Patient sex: M
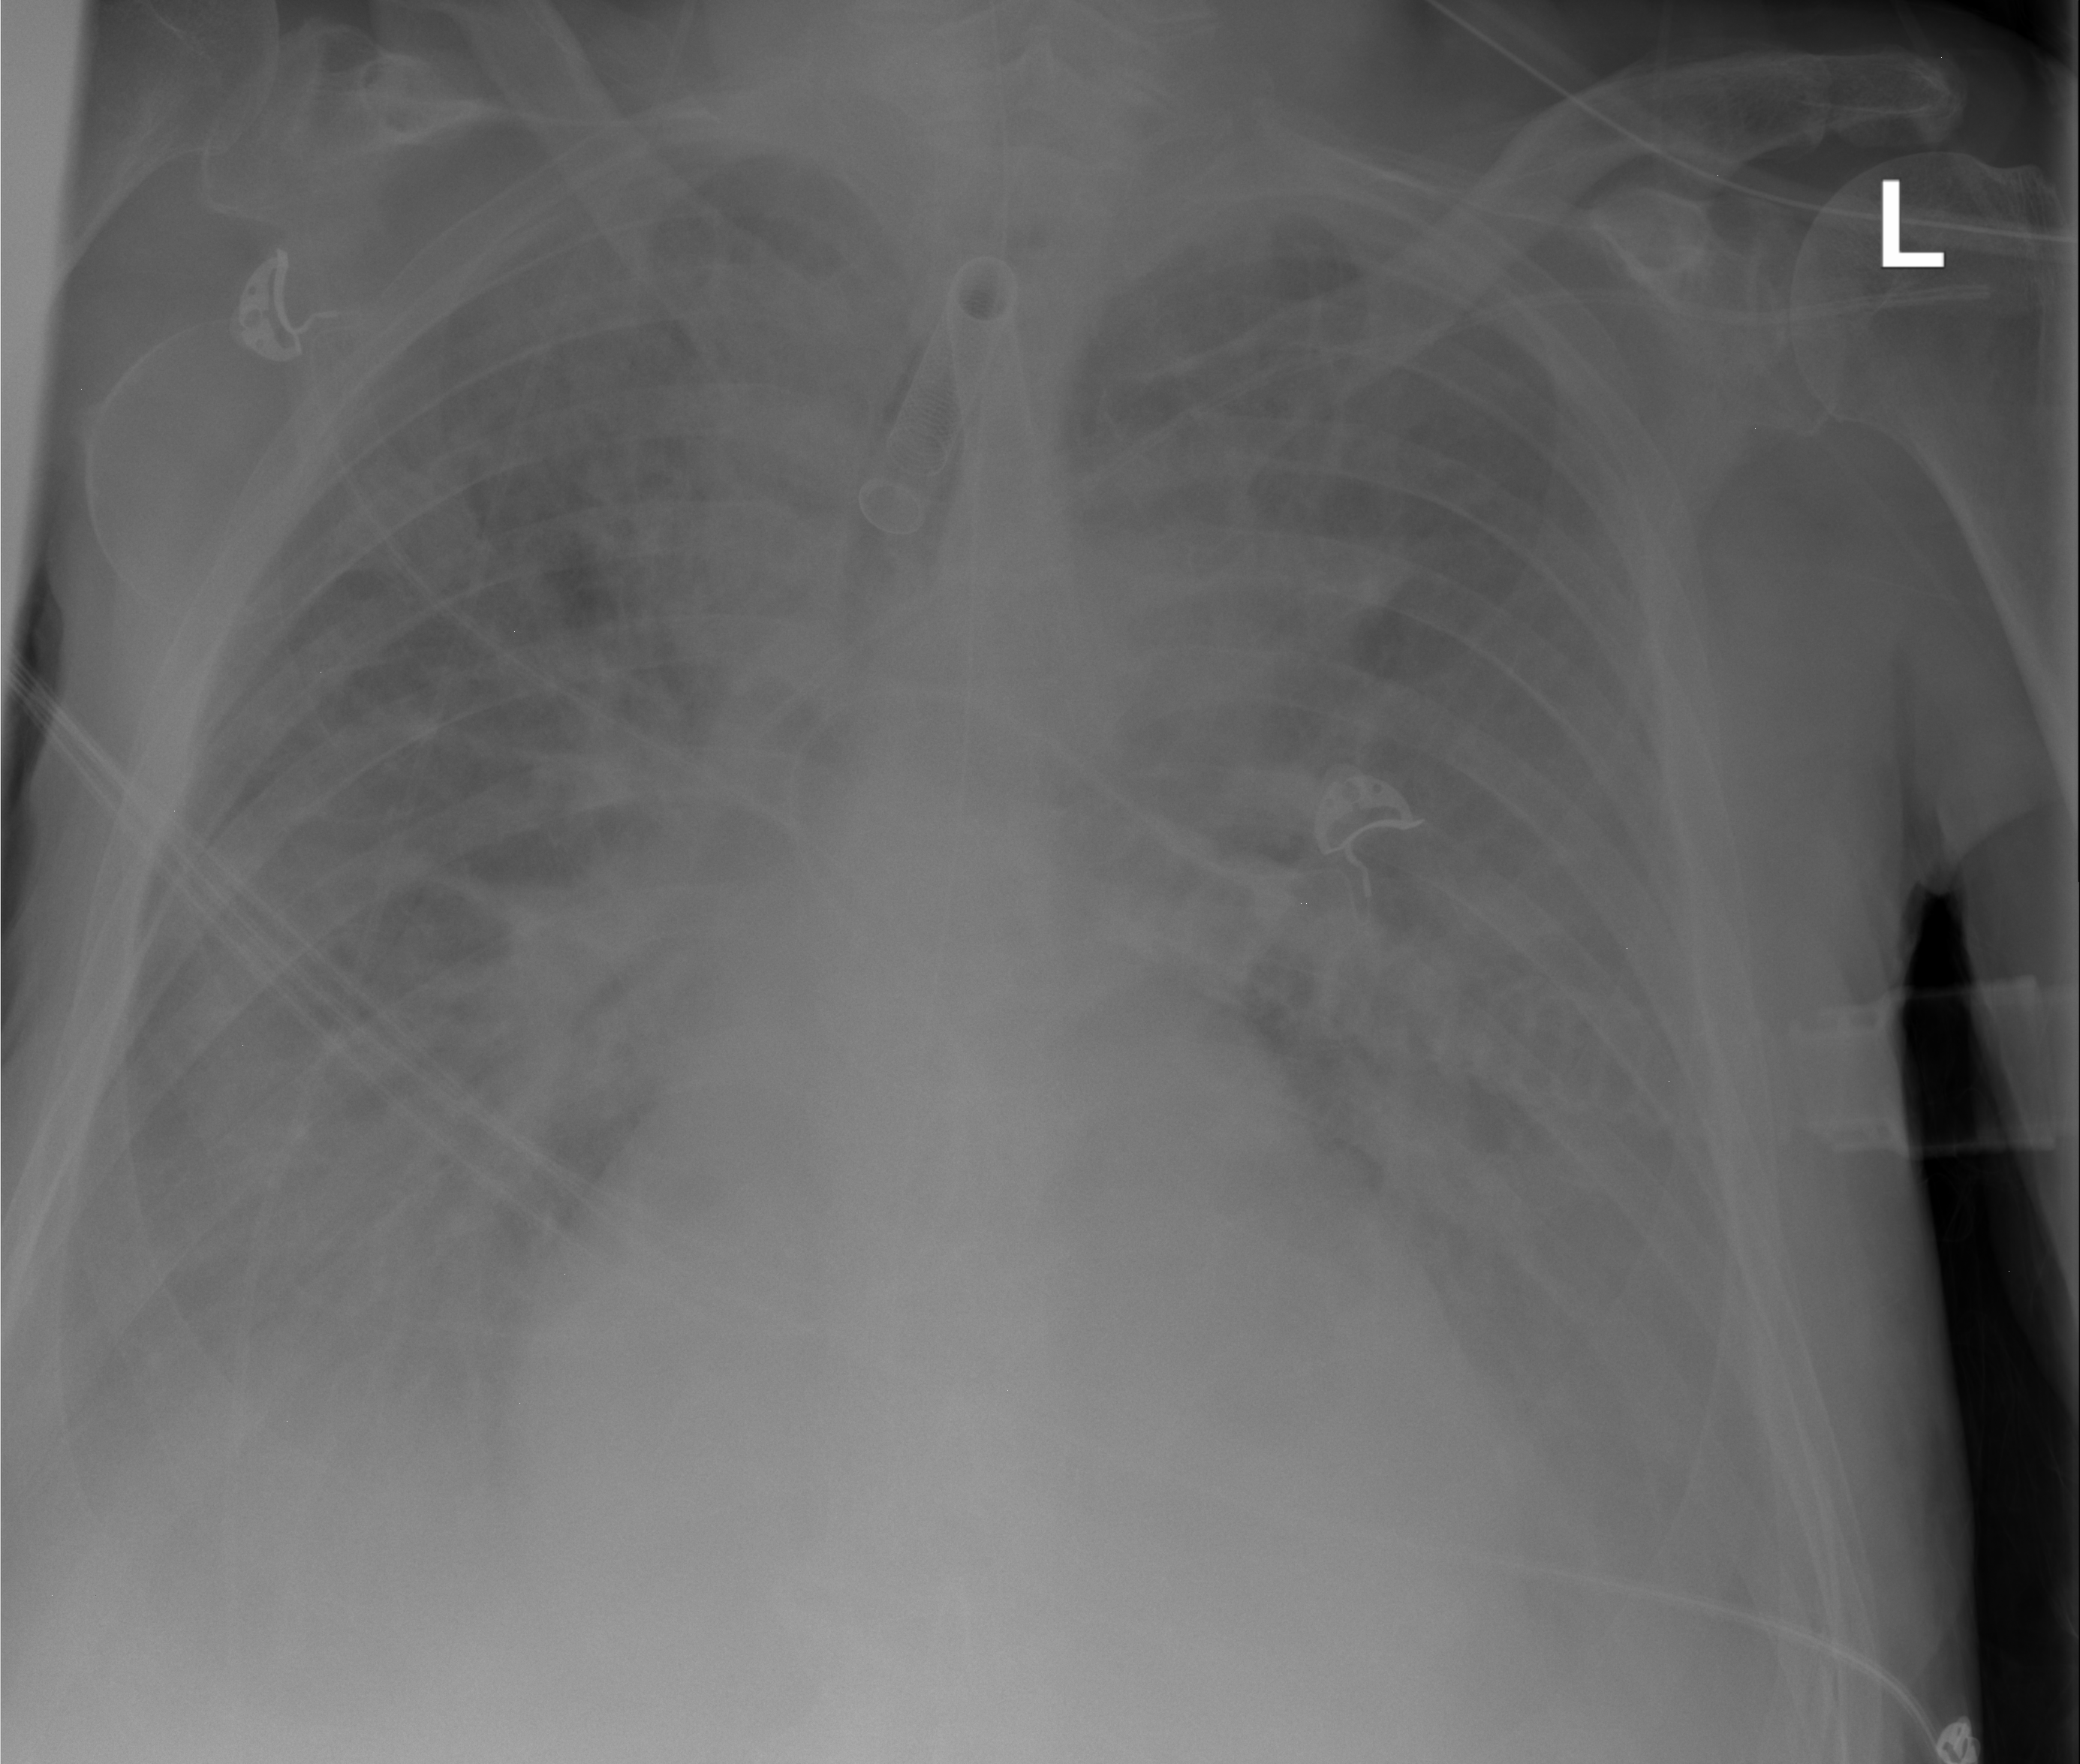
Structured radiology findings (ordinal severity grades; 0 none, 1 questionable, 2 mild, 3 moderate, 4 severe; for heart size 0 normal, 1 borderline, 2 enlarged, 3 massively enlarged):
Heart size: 2
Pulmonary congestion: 2
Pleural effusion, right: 3
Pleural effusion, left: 0
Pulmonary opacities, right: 0
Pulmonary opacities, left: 0
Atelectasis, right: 3
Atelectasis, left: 3